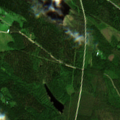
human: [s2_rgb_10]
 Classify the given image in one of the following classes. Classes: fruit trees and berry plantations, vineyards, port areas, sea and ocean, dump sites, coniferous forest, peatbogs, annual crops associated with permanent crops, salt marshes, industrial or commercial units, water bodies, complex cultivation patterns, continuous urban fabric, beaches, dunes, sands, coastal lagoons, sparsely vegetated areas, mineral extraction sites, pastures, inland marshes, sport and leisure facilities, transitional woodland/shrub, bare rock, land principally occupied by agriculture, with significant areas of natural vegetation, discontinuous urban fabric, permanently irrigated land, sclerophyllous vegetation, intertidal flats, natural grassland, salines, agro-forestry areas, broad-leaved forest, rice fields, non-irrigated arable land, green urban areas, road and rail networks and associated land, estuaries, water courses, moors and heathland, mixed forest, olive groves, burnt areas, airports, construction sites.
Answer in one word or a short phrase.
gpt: coniferous forest, mixed forest